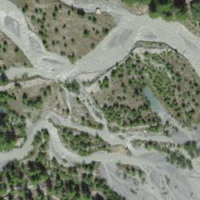
EUNIS habitat code: 48
Species observed at this site:
Saxifraga aizoides
Chamaenerion fleischeri
Parnassia palustris
Neottia ovata
Podisma pedestris